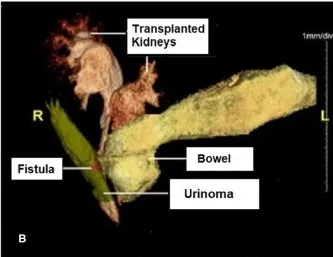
3D magnetic resonance urogram (MRU) images show a urinoma to small bowel fistula. (B) Shows the urinoma has developed a fistulous tract (magenta highlight labeled "Fistula") which drains into the proximal small bowel limb where the excreted contrast is seen progressively filling the bowel.
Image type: radiology (ct)